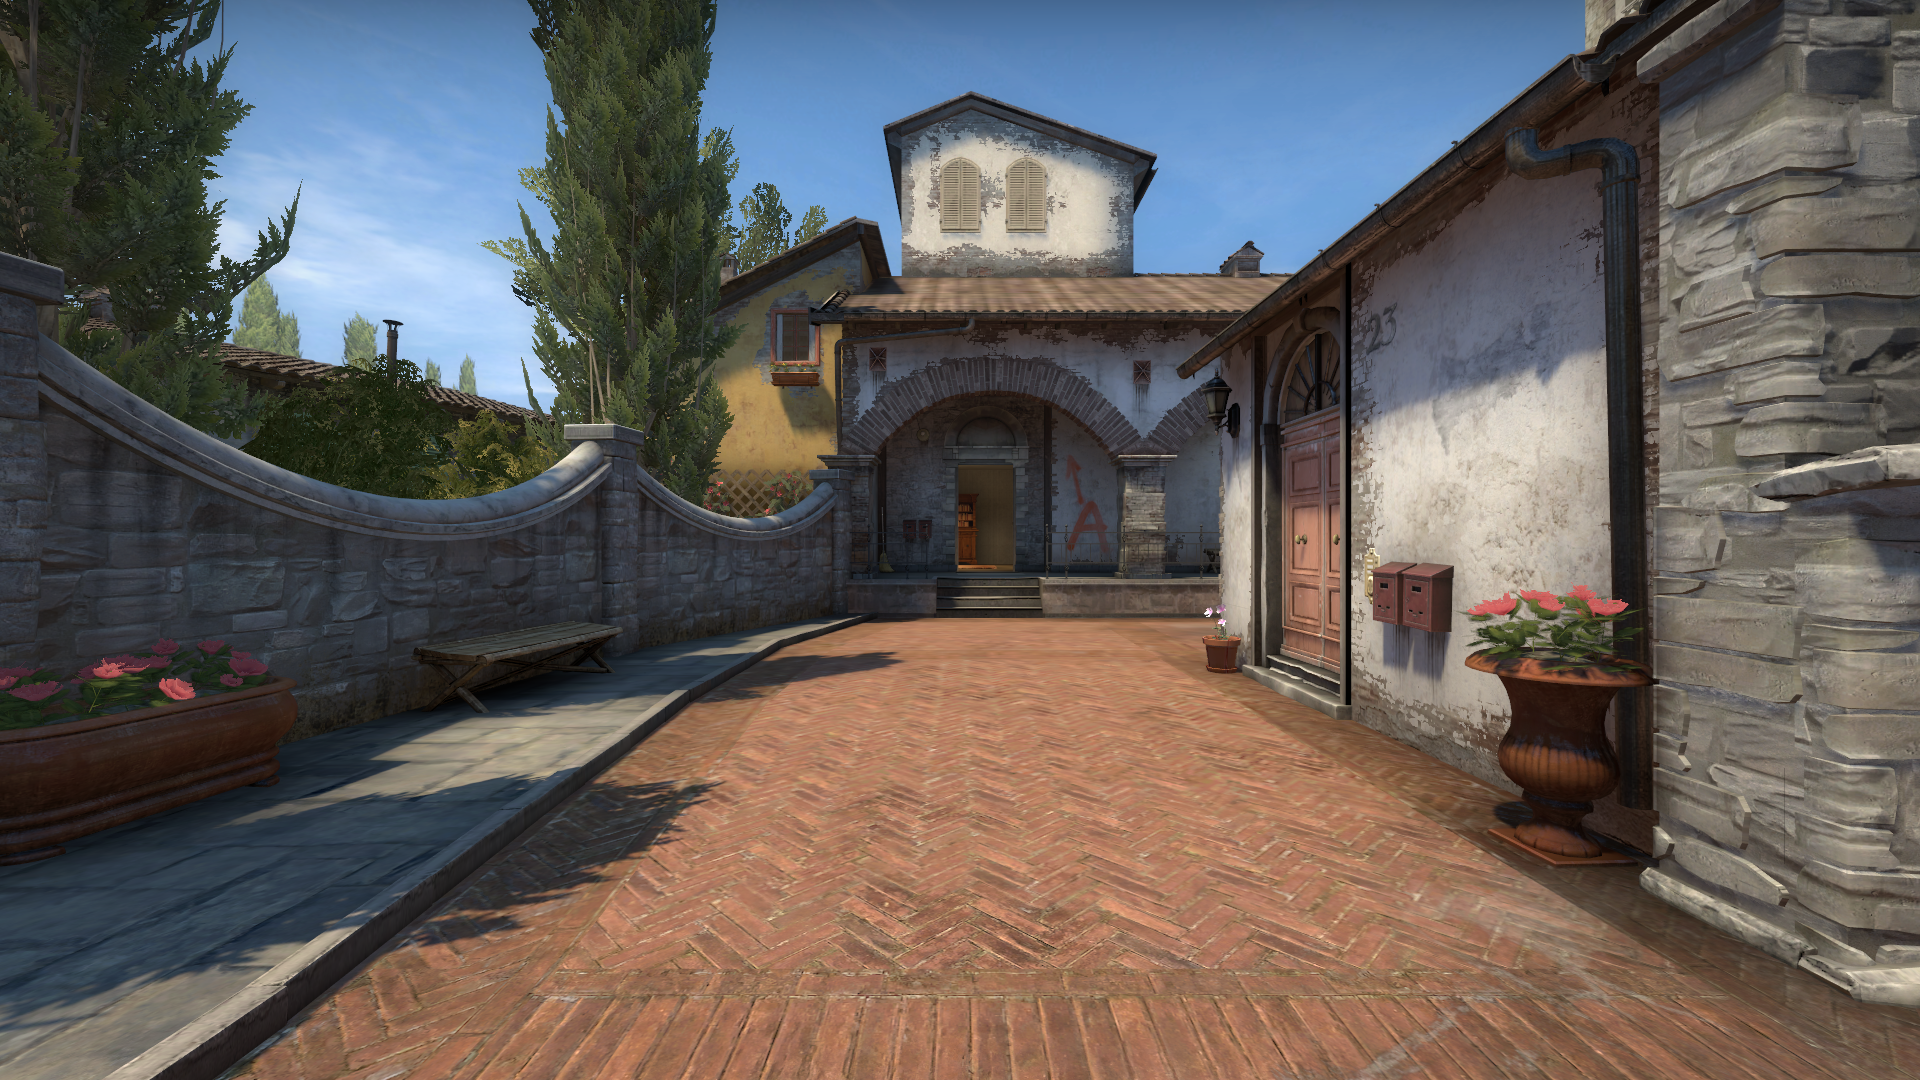
Map: de_inferno